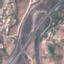
Label: Highway